Question: I have 'log4j.properties' in my project (WEB-INF/classes/log4j.properties).

This file contain variable to my logs directory
'''
LOG = D:/Logs/log4j
'''
How can I load this variable in Java?
For example I want to do:
'''
public static String logFolder = //TODO: get...("LOG")
'''
Note: I'm using slf4j over log4j.
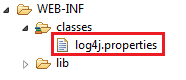
Answer: Use java.util.Properties. A minimal example:
'''
import java.util.Properties;
public class MyApp {
public static void main(String[] args) throws IOException {
Properties prop = new Properties();
prop.load(MyApp.class.getClassLoader().getResourceAsStream("log4j.properties"));
System.out.println("Value=" + prop.getProperty("LOG"));
}
}
'''